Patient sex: M
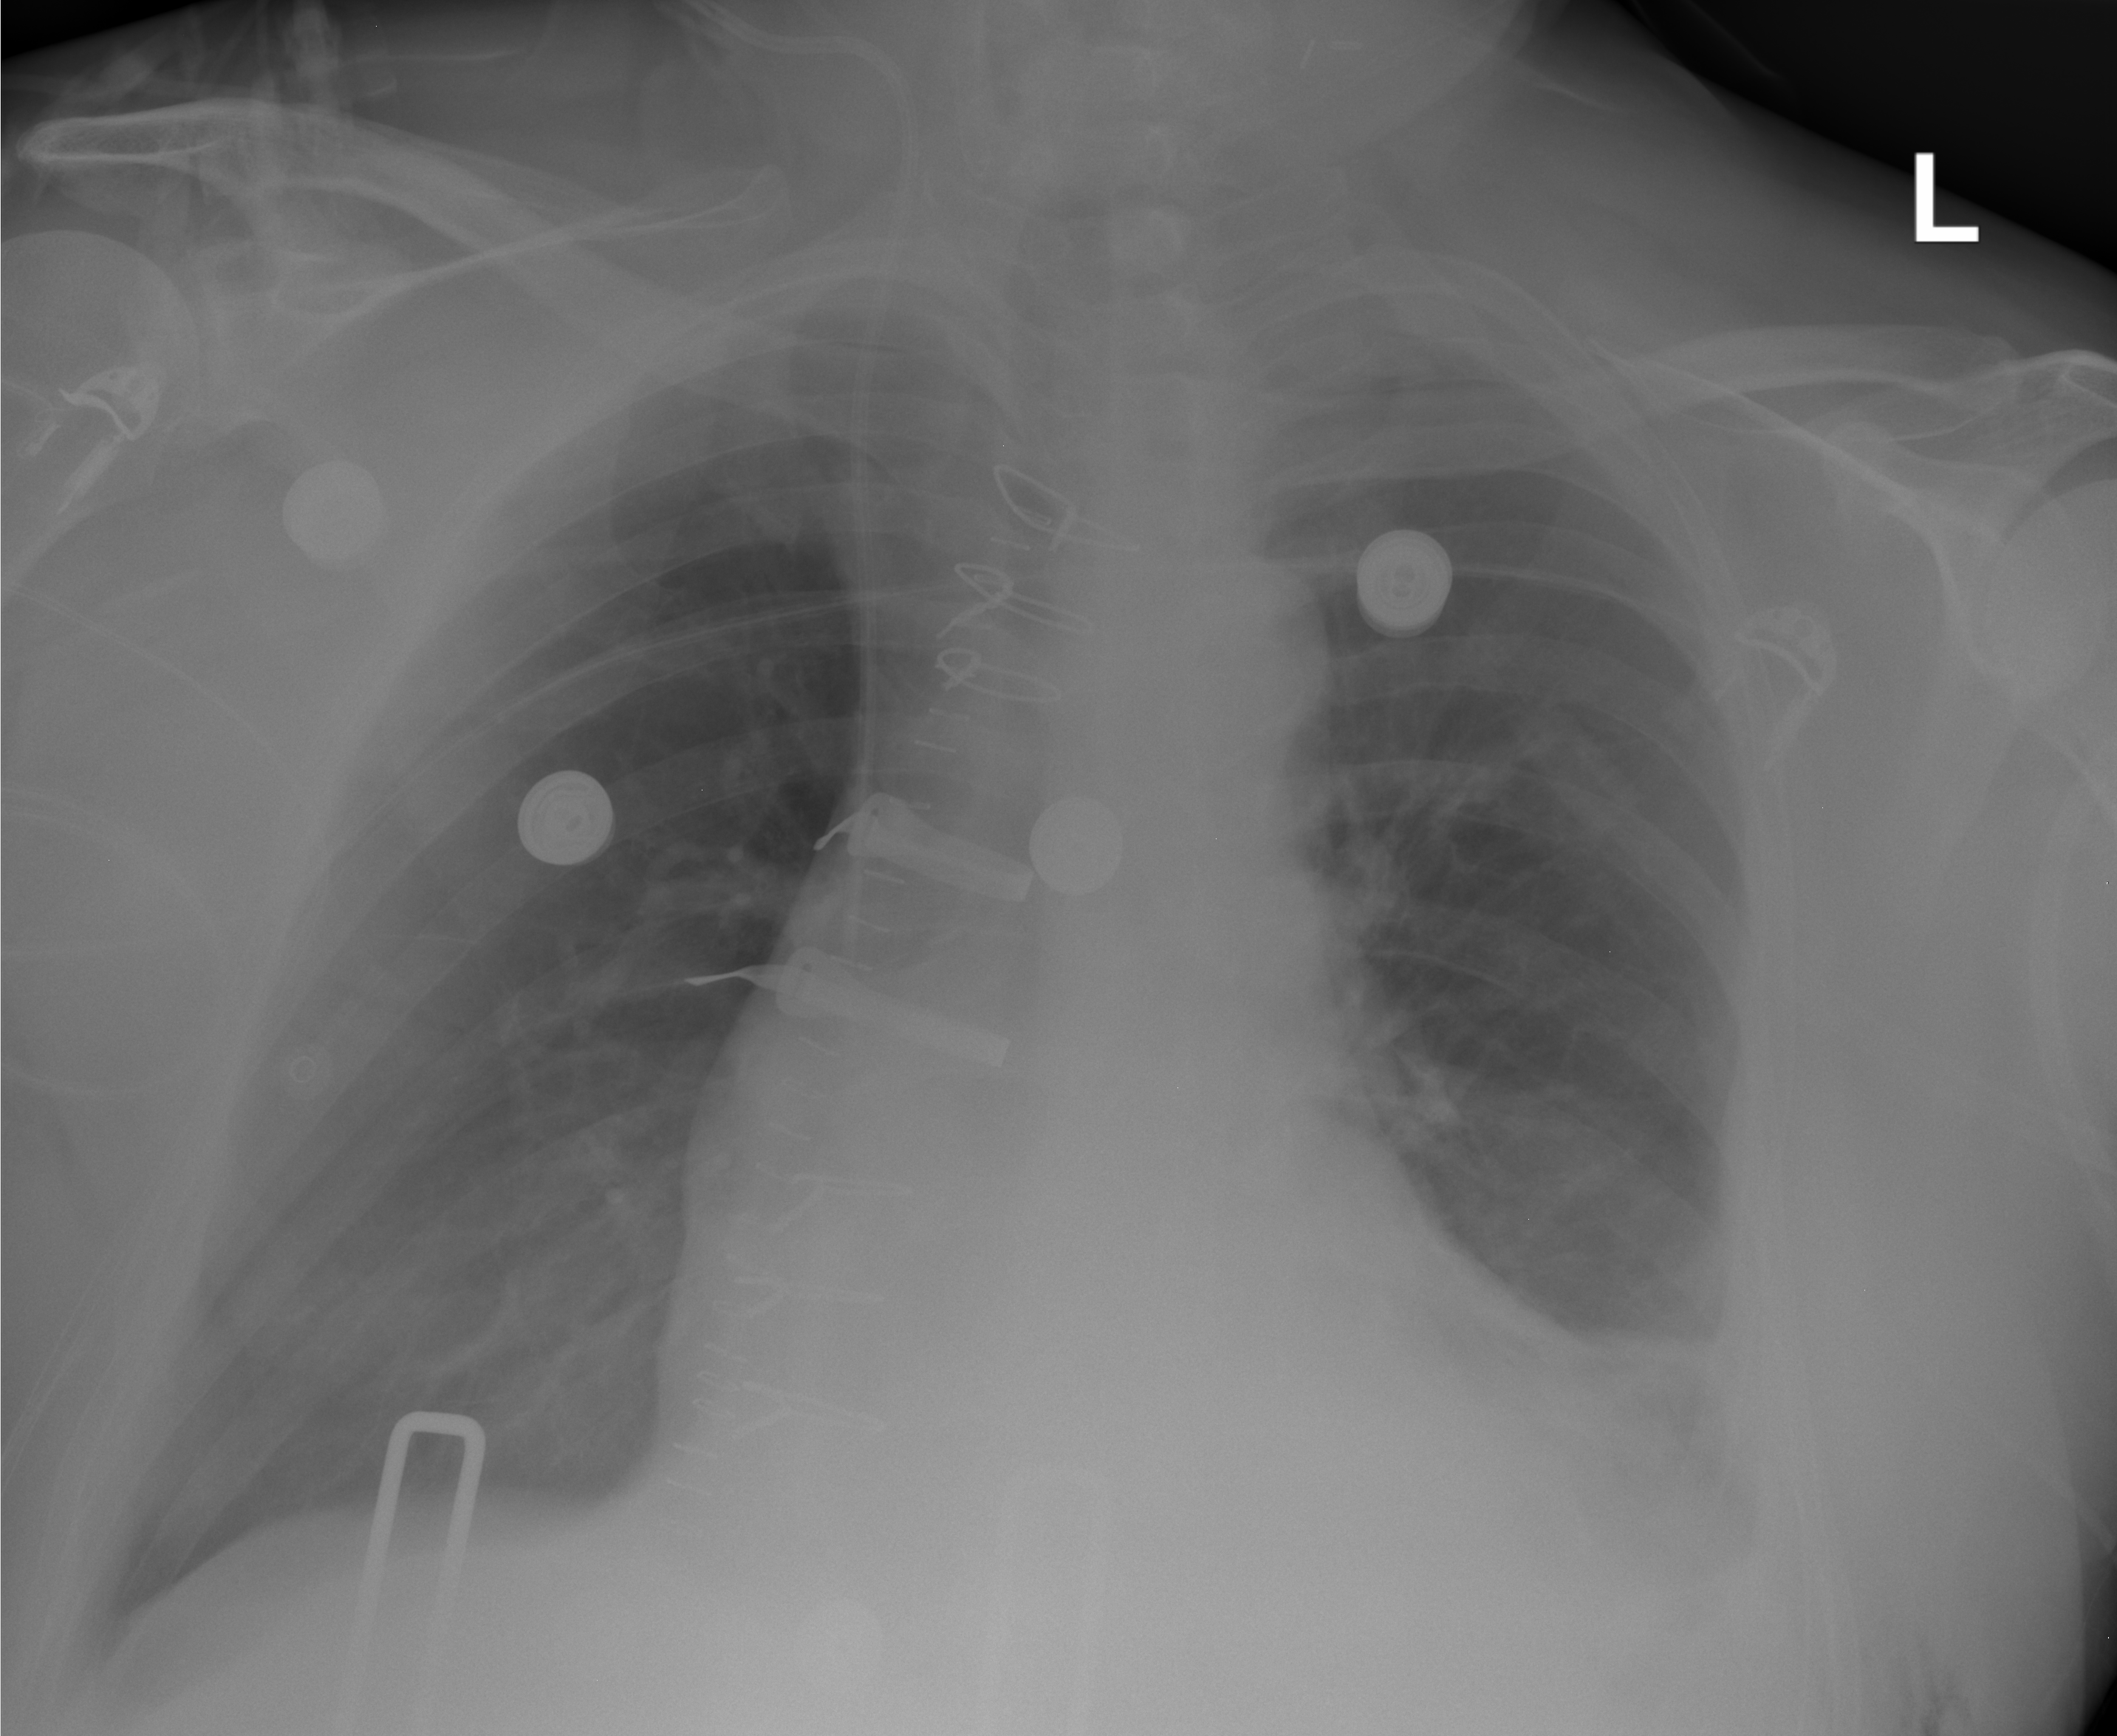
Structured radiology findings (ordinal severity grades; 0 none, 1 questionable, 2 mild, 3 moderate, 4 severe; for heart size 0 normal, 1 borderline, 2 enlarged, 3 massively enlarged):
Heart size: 2
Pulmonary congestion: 0
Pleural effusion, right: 0
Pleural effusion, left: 2
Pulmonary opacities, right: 0
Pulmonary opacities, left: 0
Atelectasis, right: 2
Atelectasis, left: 2